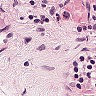
Metastatic tissue present: yes